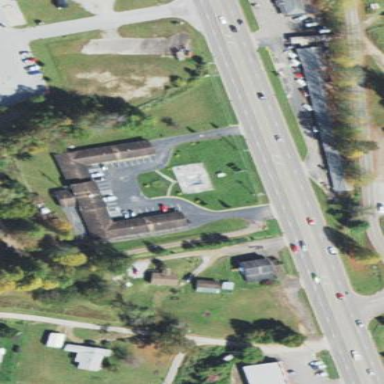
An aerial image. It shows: Motel building.